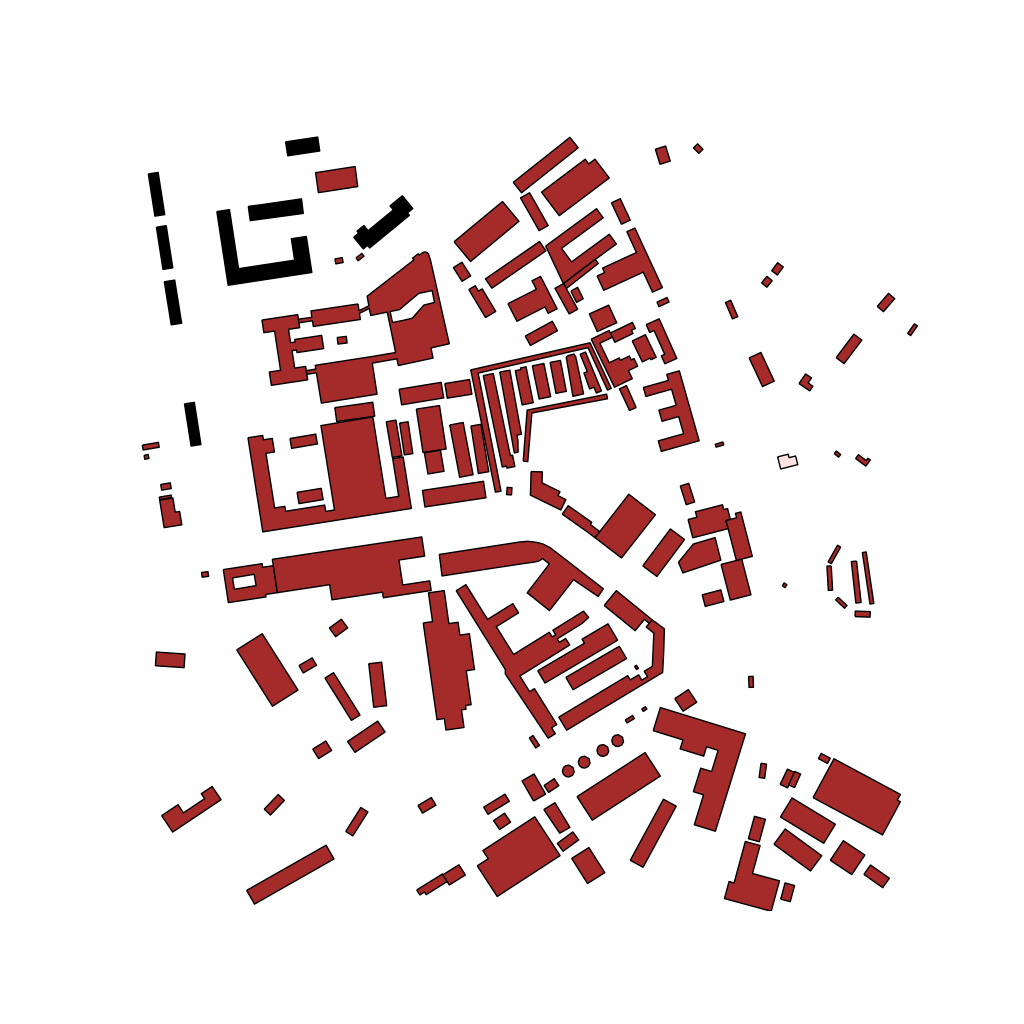
Tags: overhead vector_map, business, industrial, recreation, residential, special, soviet, high_rise, individual_rise, low_rise, medium_rise, density_1, Building, Facility, Gas, 1.0 km²